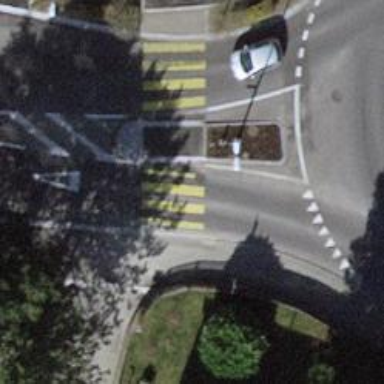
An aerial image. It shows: Footway with asphalt surface featuring zebra crossing.